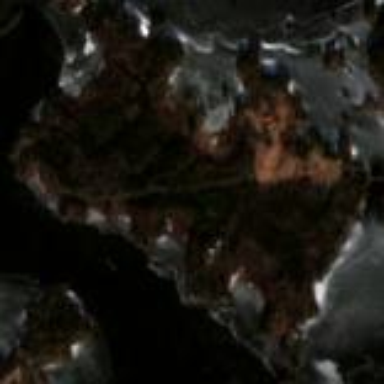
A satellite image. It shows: Image showing island.